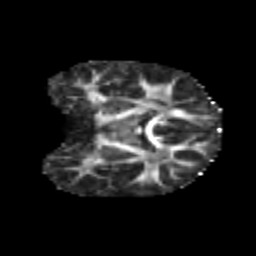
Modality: FA
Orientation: coronal
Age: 6
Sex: male
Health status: healthy